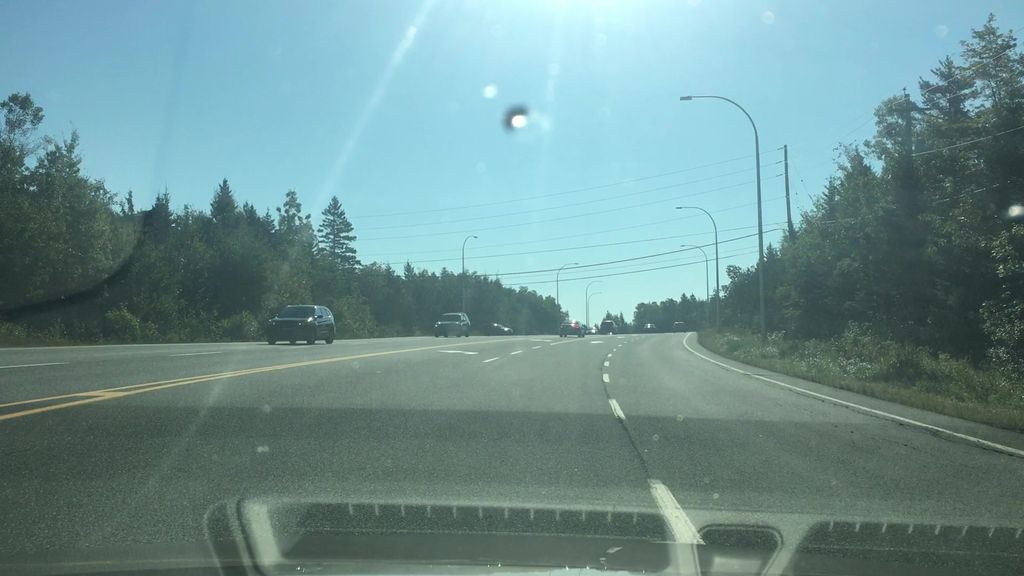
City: halifax